Question: I am working on angular 4 application. It's working fine on my local machine. When I do ng serve it serves the application as <URL>. Since it's a POC project therefore, there is no api call but fetching data from assets/data.json file using services.
Now I like to deploy this site to azure. I got the dist folder as well when I ran "ng build --env=prod". I also saw the deployment succeeded message as well.
but, when I'm running the web site from azure it's not loading properly. I launched the developer tool and see lots of 404 not found messages. I also attached the screen shot.
I dont know why this site is not working properly. One more thing when I go inside the dist folder on my local machine and run the index.html page get the same error messages.

Any help is appreciated. Thanks.
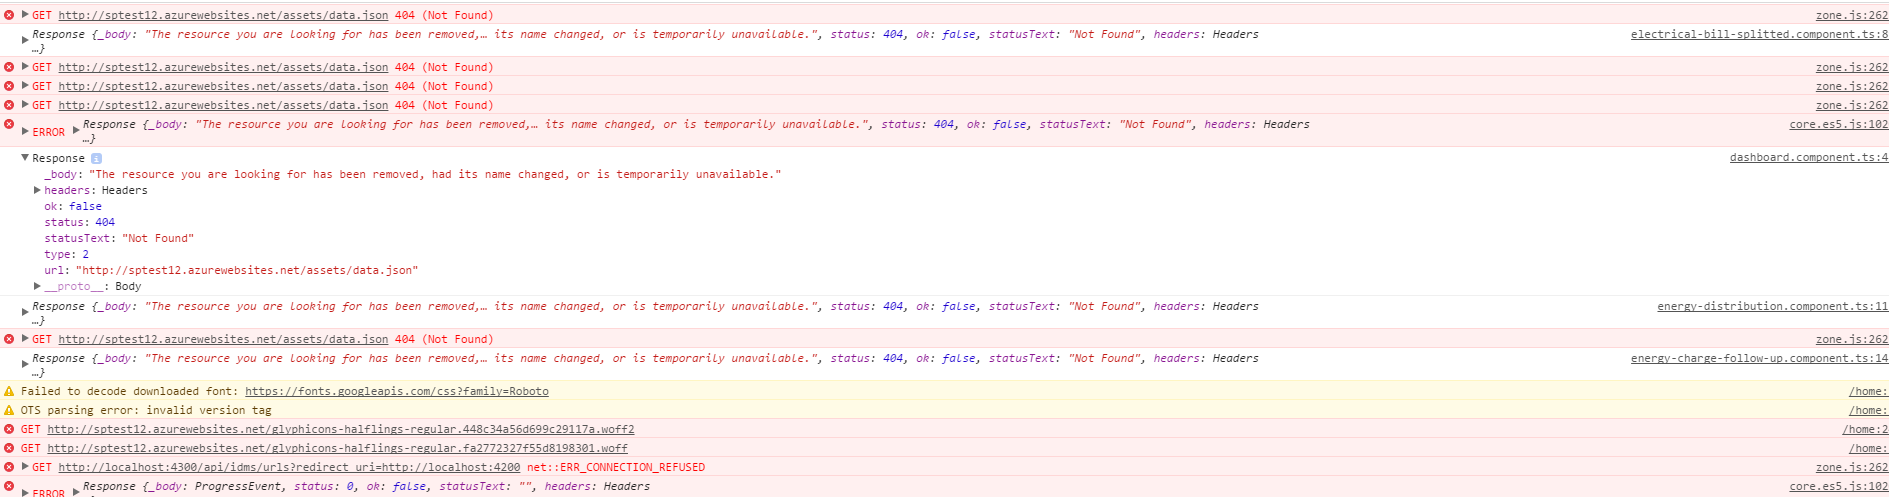
Answer: To avoid these 404 errors, you'd need to serve static JSON and WOFF files on Azure by creating a 'web.config' file in your wwwroot folder and put the following MIME config there.
'''
<?xml version="1.0" encoding="UTF-8" ?>
<configuration>
<system.webServer>
<staticContent>
<remove fileExtension=".json" />
<remove fileExtension=".woff" />
<remove fileExtension=".woff2" />
<mimeMap fileExtension=".json" mimeType="application/json" />
<mimeMap fileExtension=".woff" mimeType="application/font-woff" />
<mimeMap fileExtension=".woff2" mimeType="application/font-woff" />
</staticContent>
</system.webServer>
</configuration>
'''